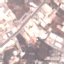
Land use / land cover: Industrial